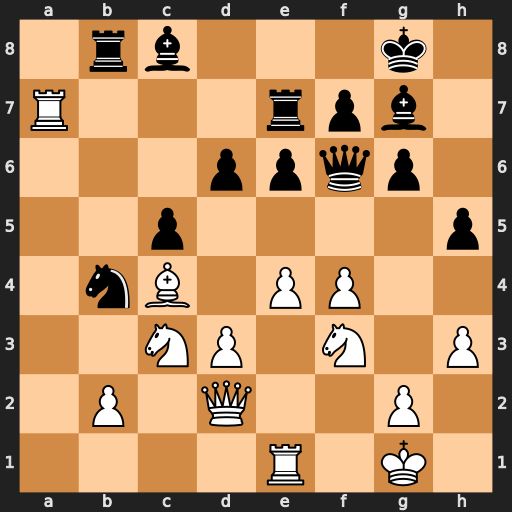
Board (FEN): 1rb3k1/R3rpb1/3ppqp1/2p4p/1nB1PP2/2NP1N1P/1P1Q2P1/4R1K1
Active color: w
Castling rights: -
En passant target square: -
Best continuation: e5 Rxa7 exf6